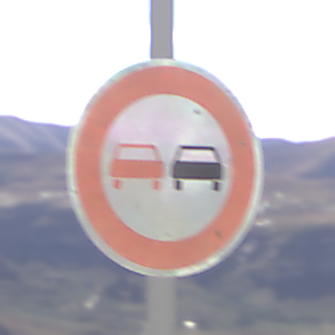
Verkehrszeichen: Ueberholverbot
Umgebung: Outdoor, Nature
Tageszeit: Midday
Wetter: Clear
Licht: Natural
Jahreszeit: NotSpecified
Kontrast: HighContrast